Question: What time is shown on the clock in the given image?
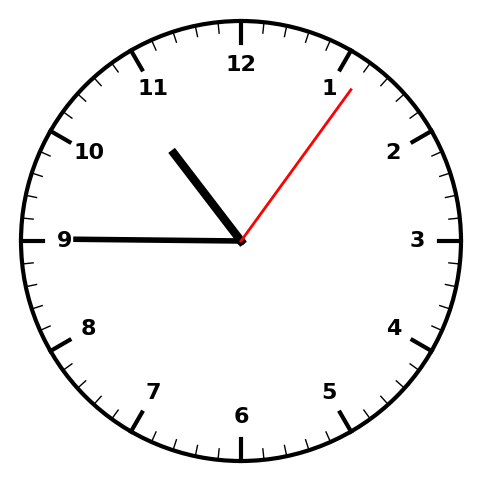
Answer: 10:45:06